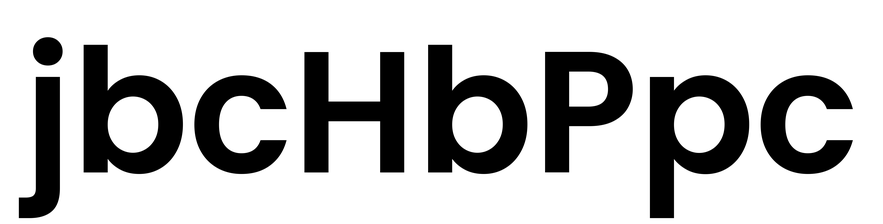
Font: Poppins-SemiBold